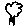
Label: tree